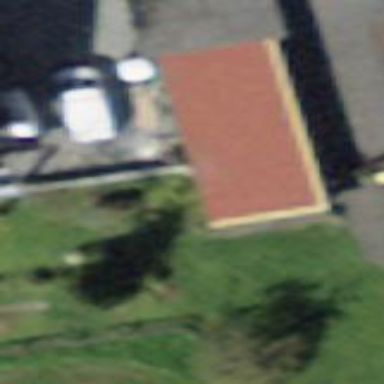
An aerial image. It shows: Garage.